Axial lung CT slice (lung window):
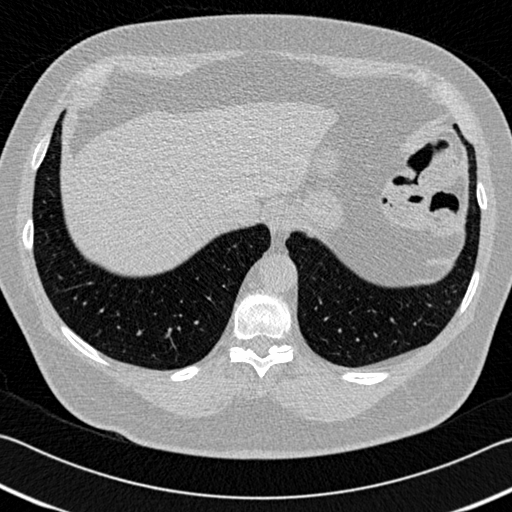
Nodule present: no